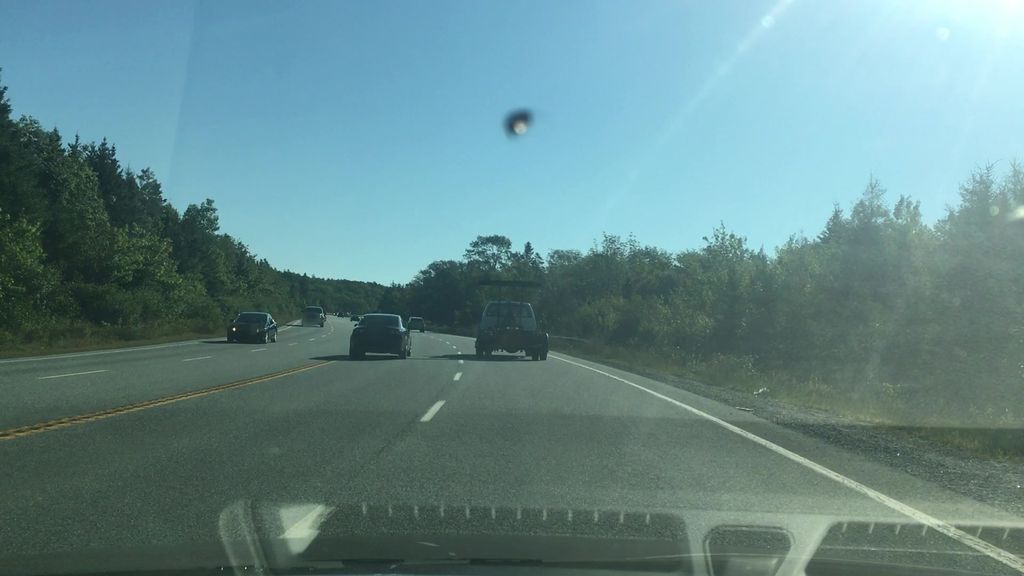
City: halifax